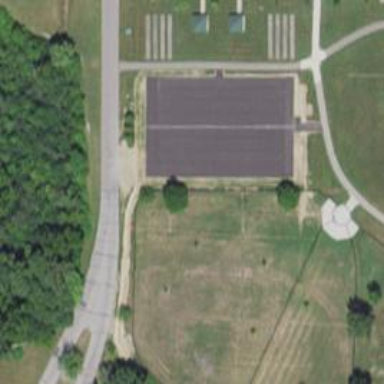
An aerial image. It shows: Dog park for leisure land.